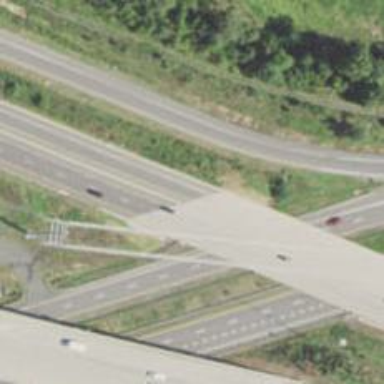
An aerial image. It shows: Bridge over motorway_link.